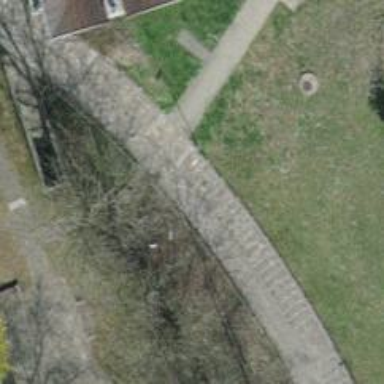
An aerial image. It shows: Footway with sett surface.